Field crop: tomato
Growth stage: 2
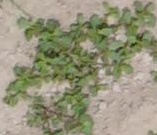
Species: portulaca